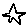
Label: star